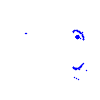
Particle: proton